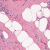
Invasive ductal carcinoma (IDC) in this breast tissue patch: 0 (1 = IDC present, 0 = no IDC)